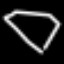
Label: diamond